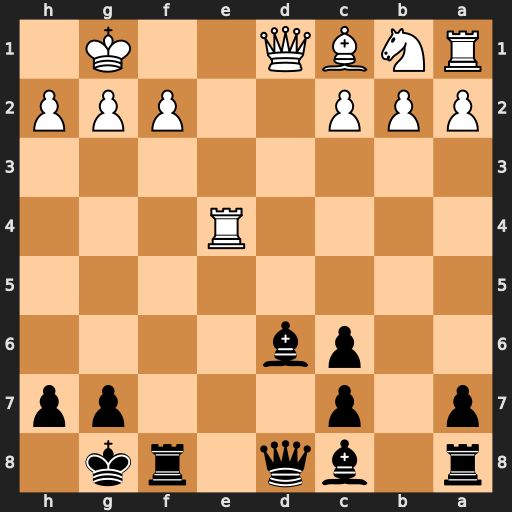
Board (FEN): r1bq1rk1/p1p3pp/2pb4/8/4R3/8/PPP2PPP/RNBQ2K1
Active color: b
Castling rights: -
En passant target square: -
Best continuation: Bxh2+ Kxh2 Qxd1